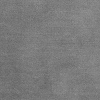
Atmospheric dust classification: dusty